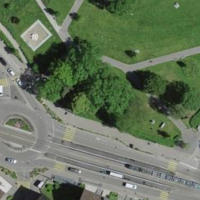
EUNIS habitat code: 53
Species observed at this site:
Populus tremula
Carpinus betulus
Prunus padus
Acer pseudoplatanus